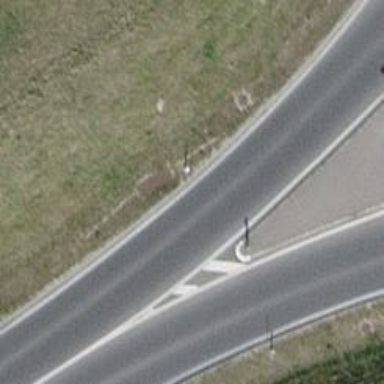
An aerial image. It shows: Secondary road with asphalt surface.